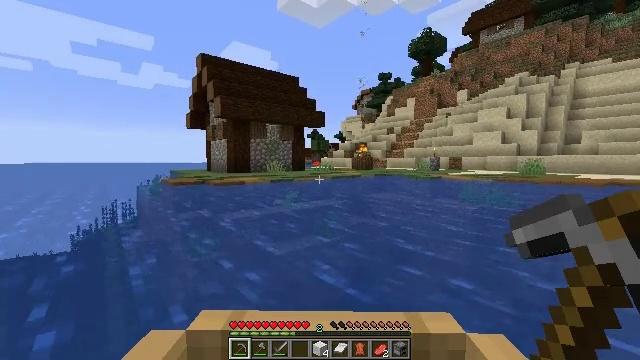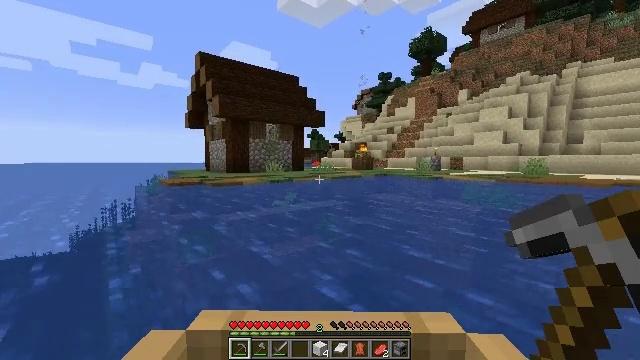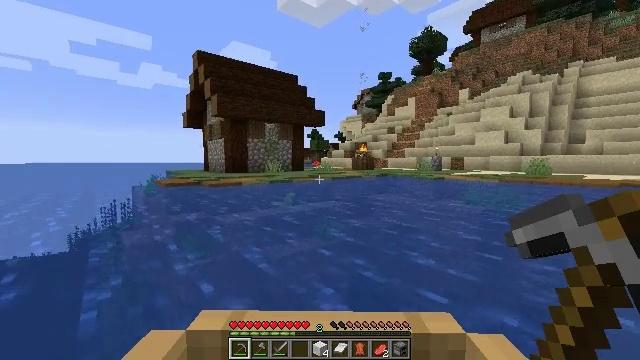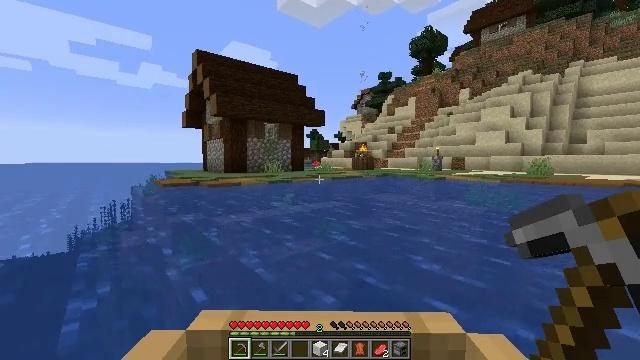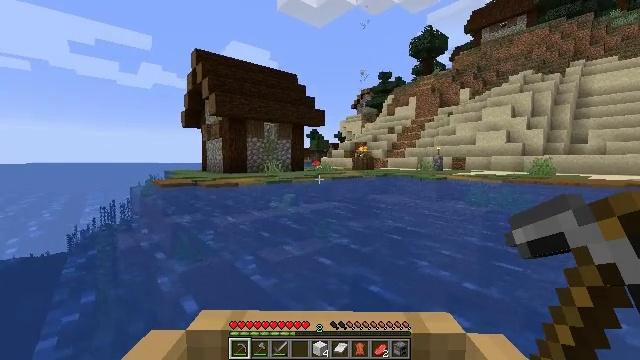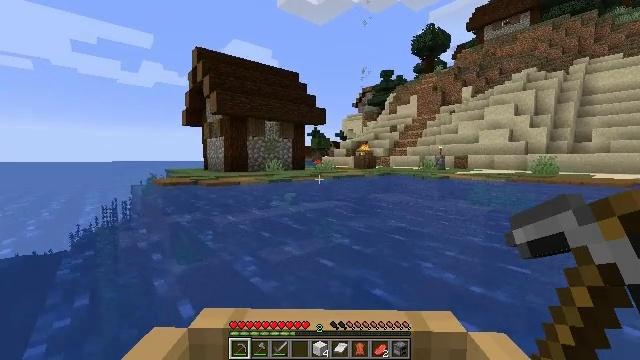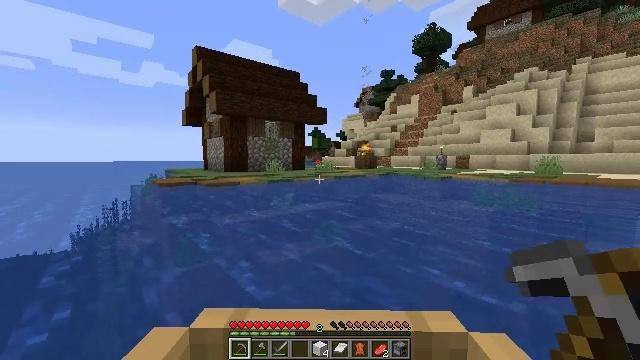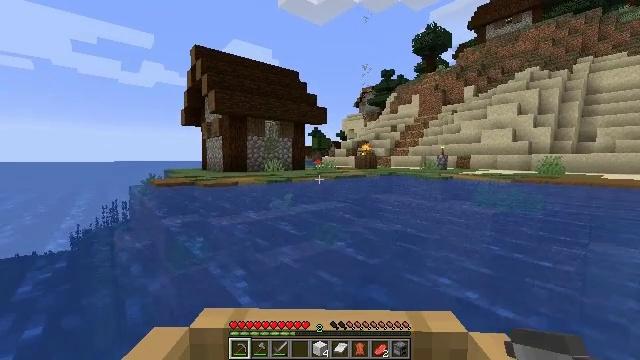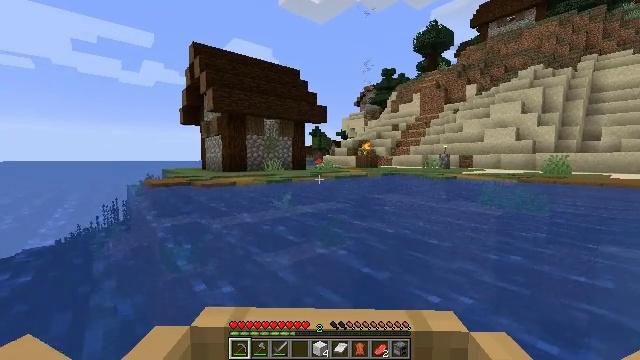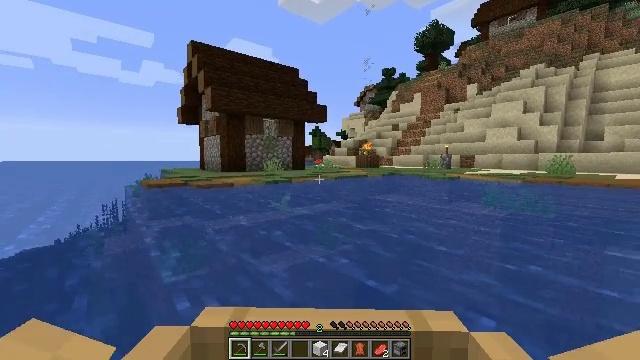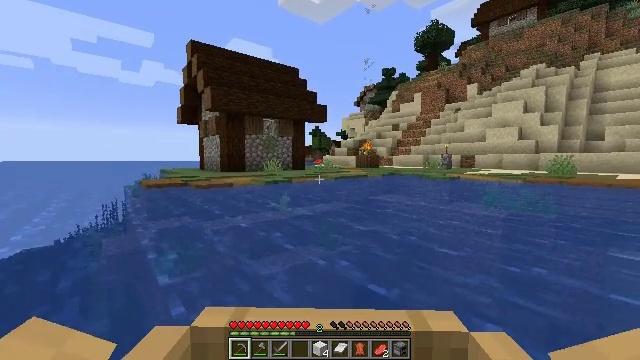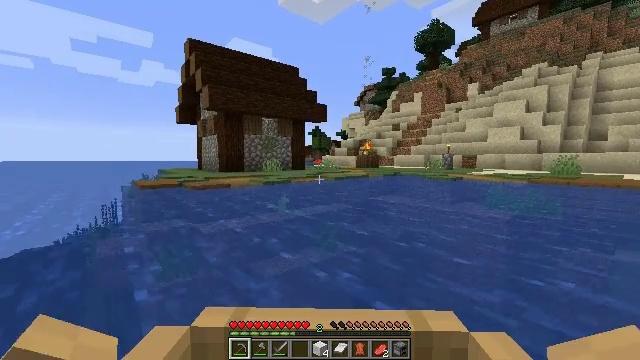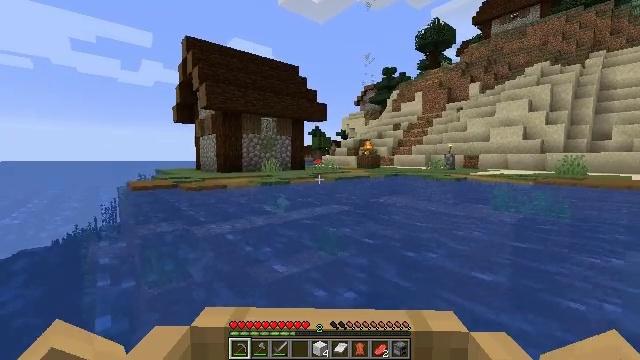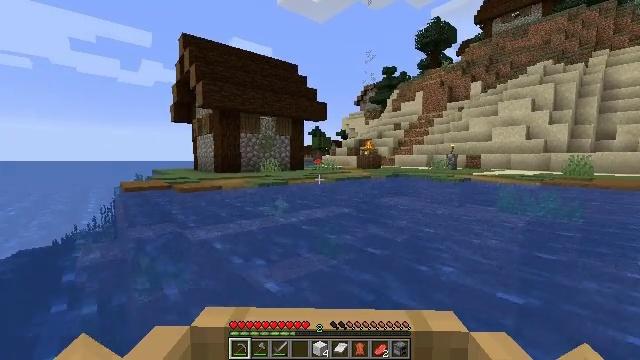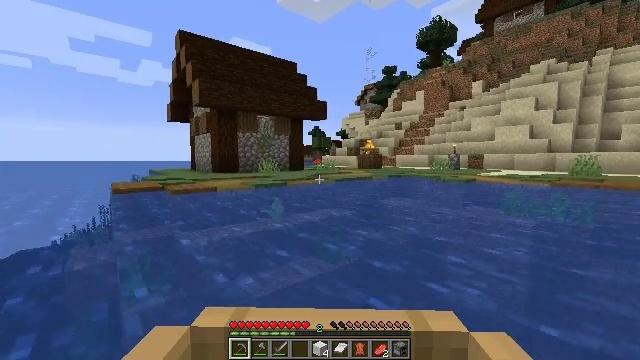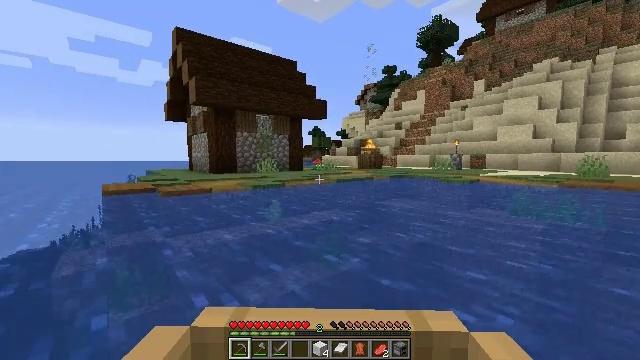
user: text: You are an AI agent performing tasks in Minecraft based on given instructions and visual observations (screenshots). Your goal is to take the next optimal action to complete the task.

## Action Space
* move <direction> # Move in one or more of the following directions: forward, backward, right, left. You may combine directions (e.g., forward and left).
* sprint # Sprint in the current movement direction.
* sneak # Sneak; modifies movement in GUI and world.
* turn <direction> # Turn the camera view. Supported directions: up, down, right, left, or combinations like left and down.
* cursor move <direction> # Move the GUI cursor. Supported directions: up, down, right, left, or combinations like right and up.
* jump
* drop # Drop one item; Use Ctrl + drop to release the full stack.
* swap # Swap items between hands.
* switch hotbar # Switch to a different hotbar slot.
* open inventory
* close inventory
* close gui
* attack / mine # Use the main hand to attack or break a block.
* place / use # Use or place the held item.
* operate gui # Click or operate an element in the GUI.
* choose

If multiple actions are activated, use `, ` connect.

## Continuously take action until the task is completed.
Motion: motion action
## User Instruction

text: Break the blue bed to move it.
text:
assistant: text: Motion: no_op
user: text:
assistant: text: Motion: no_op
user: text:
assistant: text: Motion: no_op
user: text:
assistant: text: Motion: no_op
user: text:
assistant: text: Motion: move forward
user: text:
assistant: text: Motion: move forward
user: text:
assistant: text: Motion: move forward
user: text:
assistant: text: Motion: move forward
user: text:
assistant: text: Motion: move forward
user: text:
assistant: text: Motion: move forward
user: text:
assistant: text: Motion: move forward
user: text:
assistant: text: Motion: move forward
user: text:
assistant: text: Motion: move forward
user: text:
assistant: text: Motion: move forward
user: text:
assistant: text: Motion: move forward
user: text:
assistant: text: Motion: move forward
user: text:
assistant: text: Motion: move forward
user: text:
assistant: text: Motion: move forward
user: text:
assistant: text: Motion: move forward
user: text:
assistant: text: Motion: move forward
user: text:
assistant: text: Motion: move forward
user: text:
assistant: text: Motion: move forward
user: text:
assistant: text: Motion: move forward
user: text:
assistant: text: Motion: move forward
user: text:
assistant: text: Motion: no_op
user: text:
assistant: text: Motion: no_op
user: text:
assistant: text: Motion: no_op
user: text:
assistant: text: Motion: no_op
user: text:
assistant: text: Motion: no_op
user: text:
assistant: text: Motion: use / place